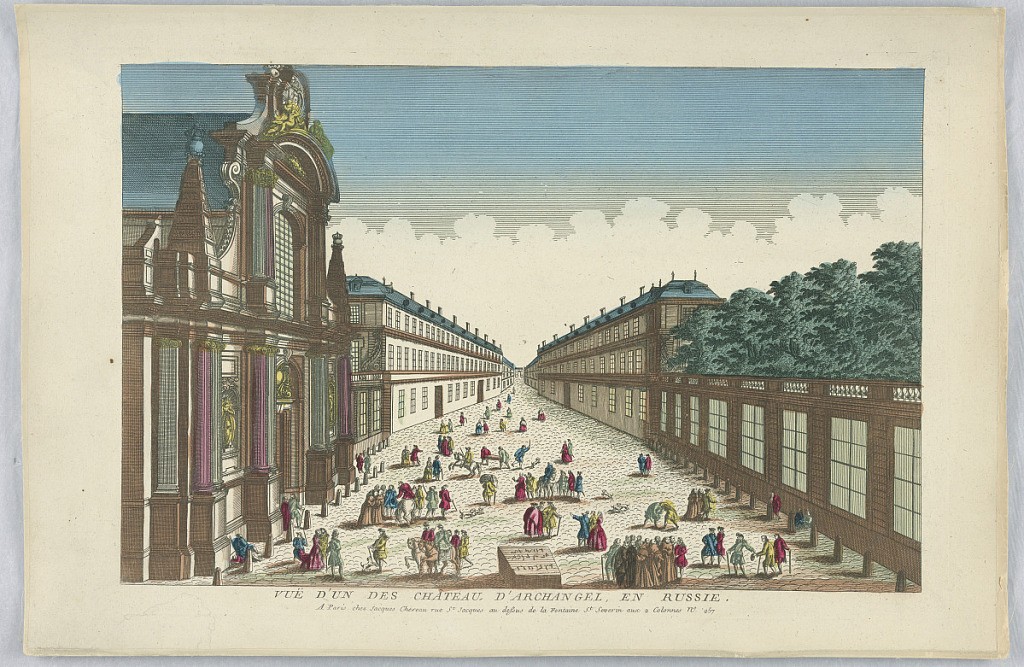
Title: Peep-Show Print
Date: mid-18th century
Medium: Engraving and brush and wash on paper
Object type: Print
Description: Peep-show print